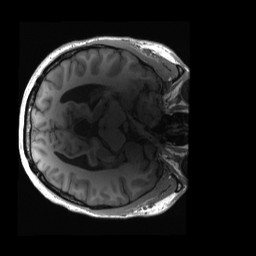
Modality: T1w
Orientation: axial
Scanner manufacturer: siemens
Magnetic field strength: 3 T
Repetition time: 2.3 s
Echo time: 0.00289 s